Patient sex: M
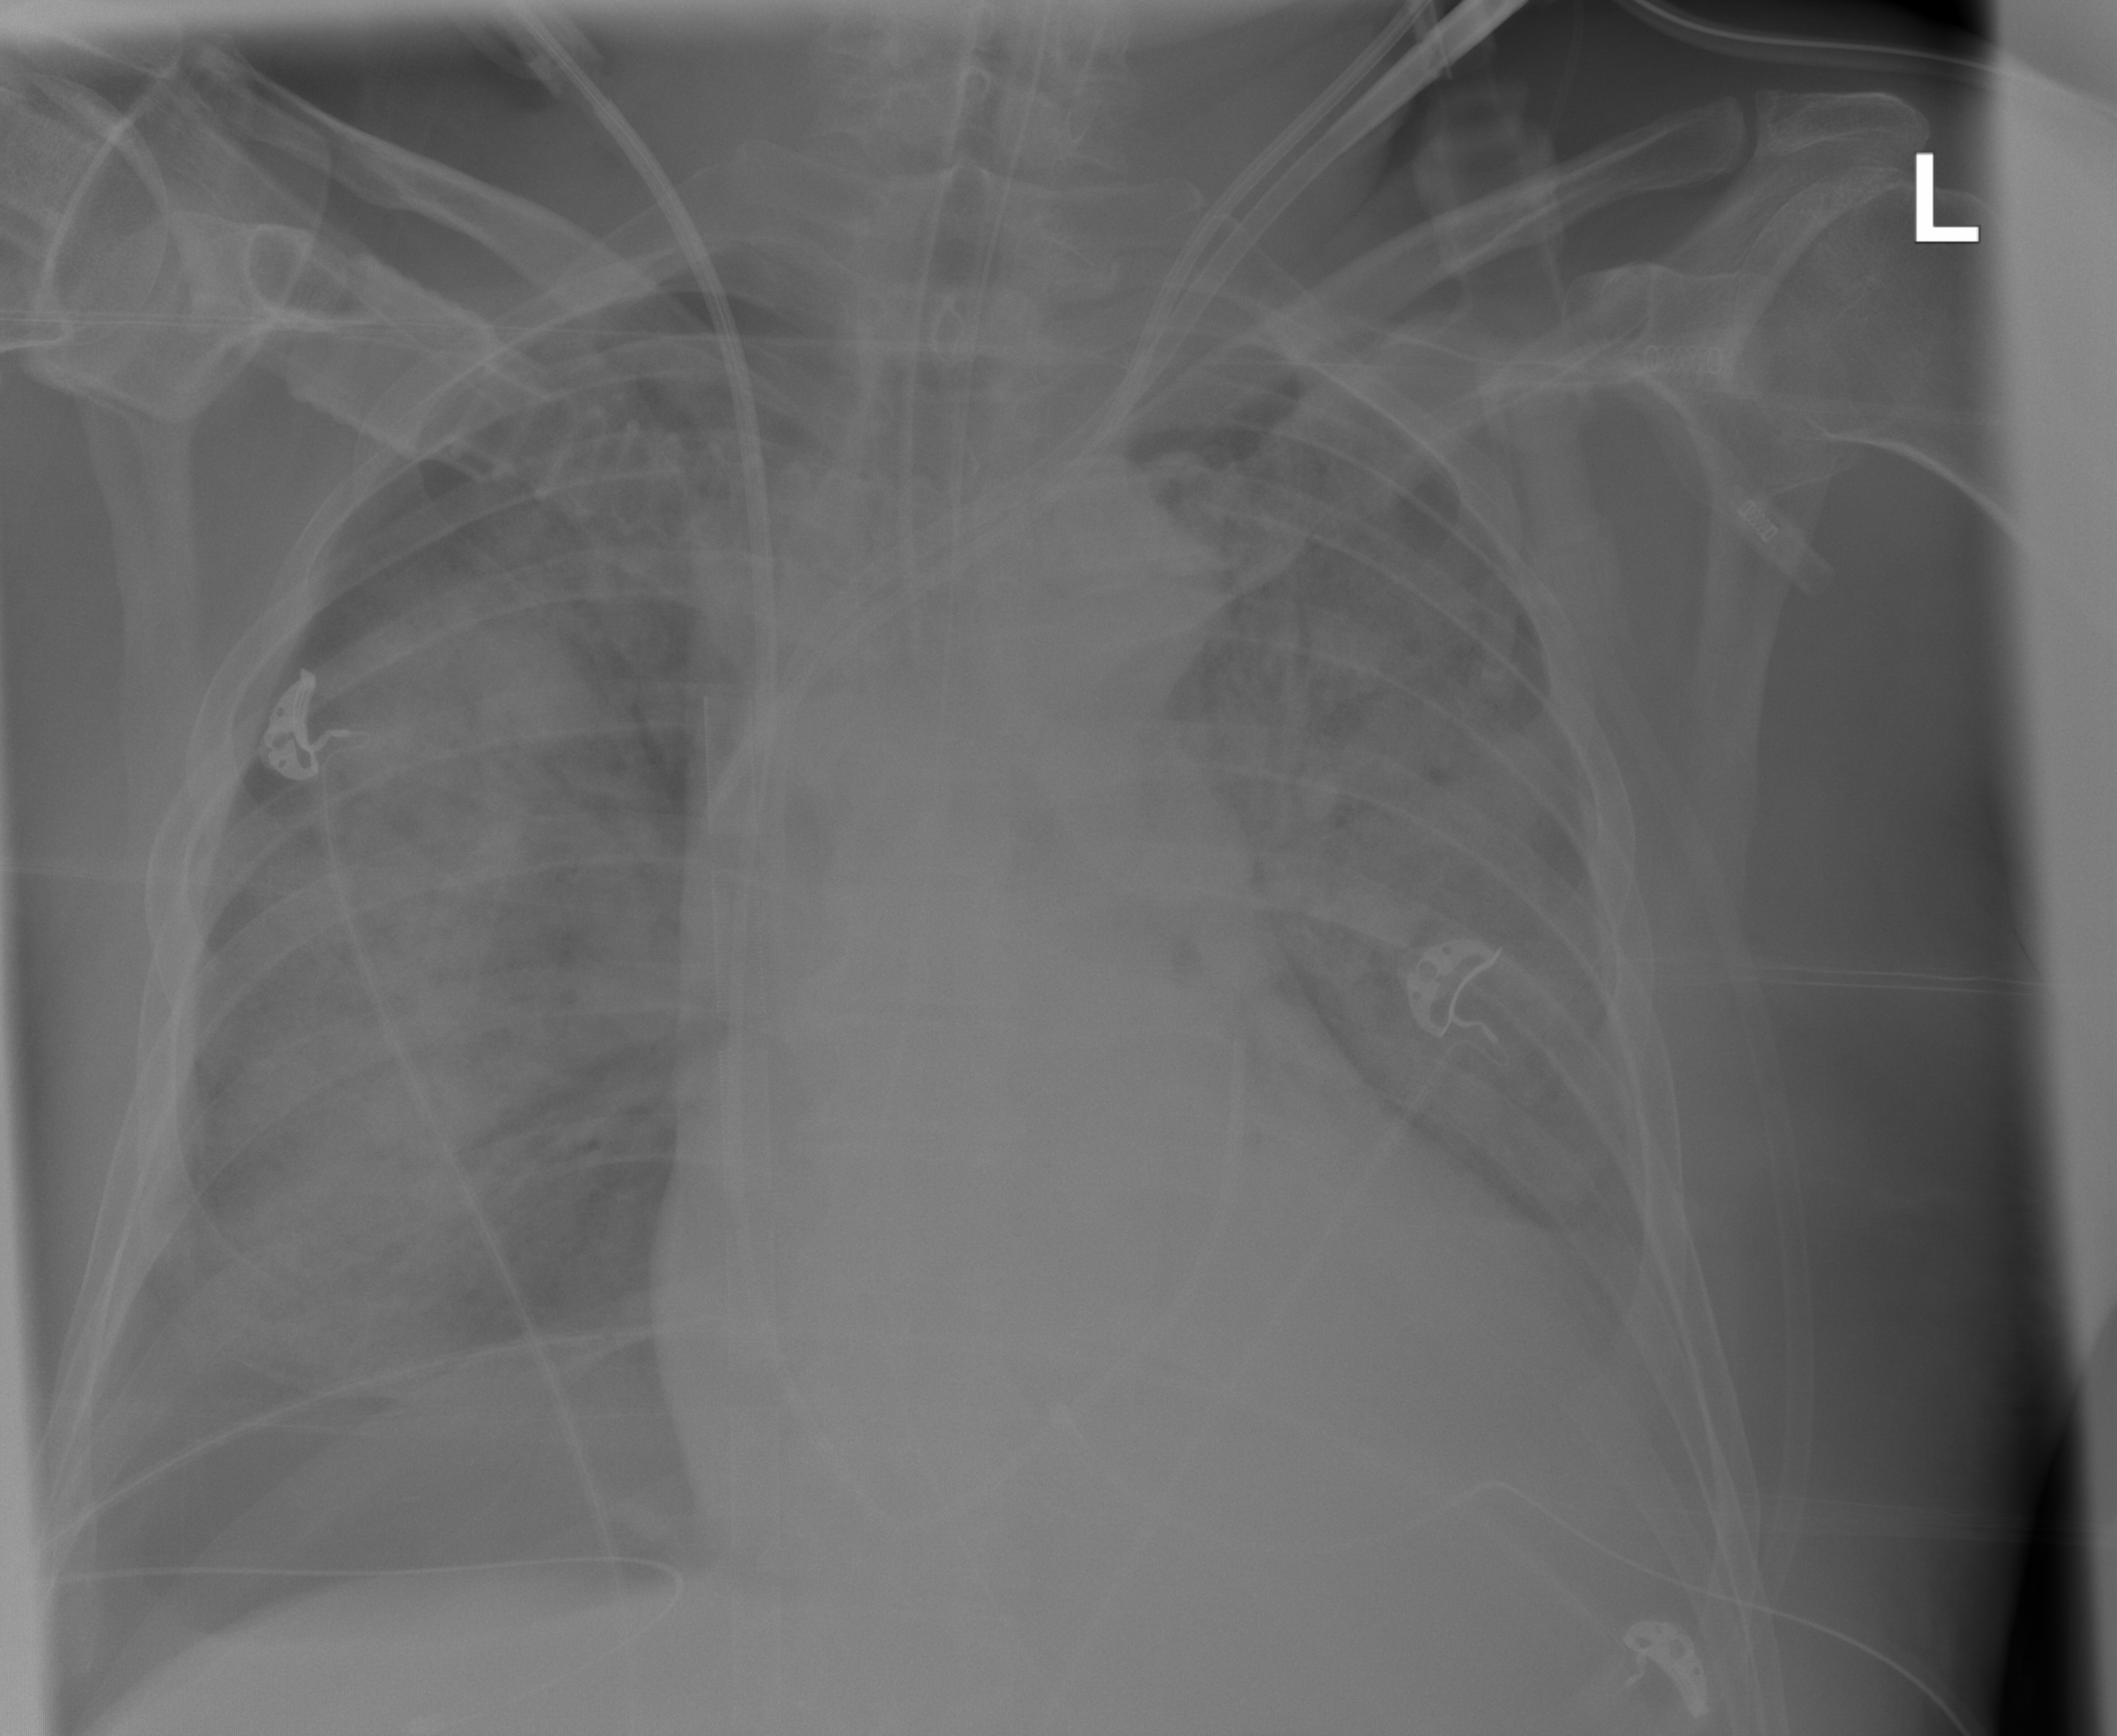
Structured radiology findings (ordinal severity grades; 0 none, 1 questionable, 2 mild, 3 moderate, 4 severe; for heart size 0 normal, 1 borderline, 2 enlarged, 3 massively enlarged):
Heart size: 2
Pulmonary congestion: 0
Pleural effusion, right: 3
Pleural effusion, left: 0
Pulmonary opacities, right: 3
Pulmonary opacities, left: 3
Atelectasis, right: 4
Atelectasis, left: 3